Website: apple
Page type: cross-sells
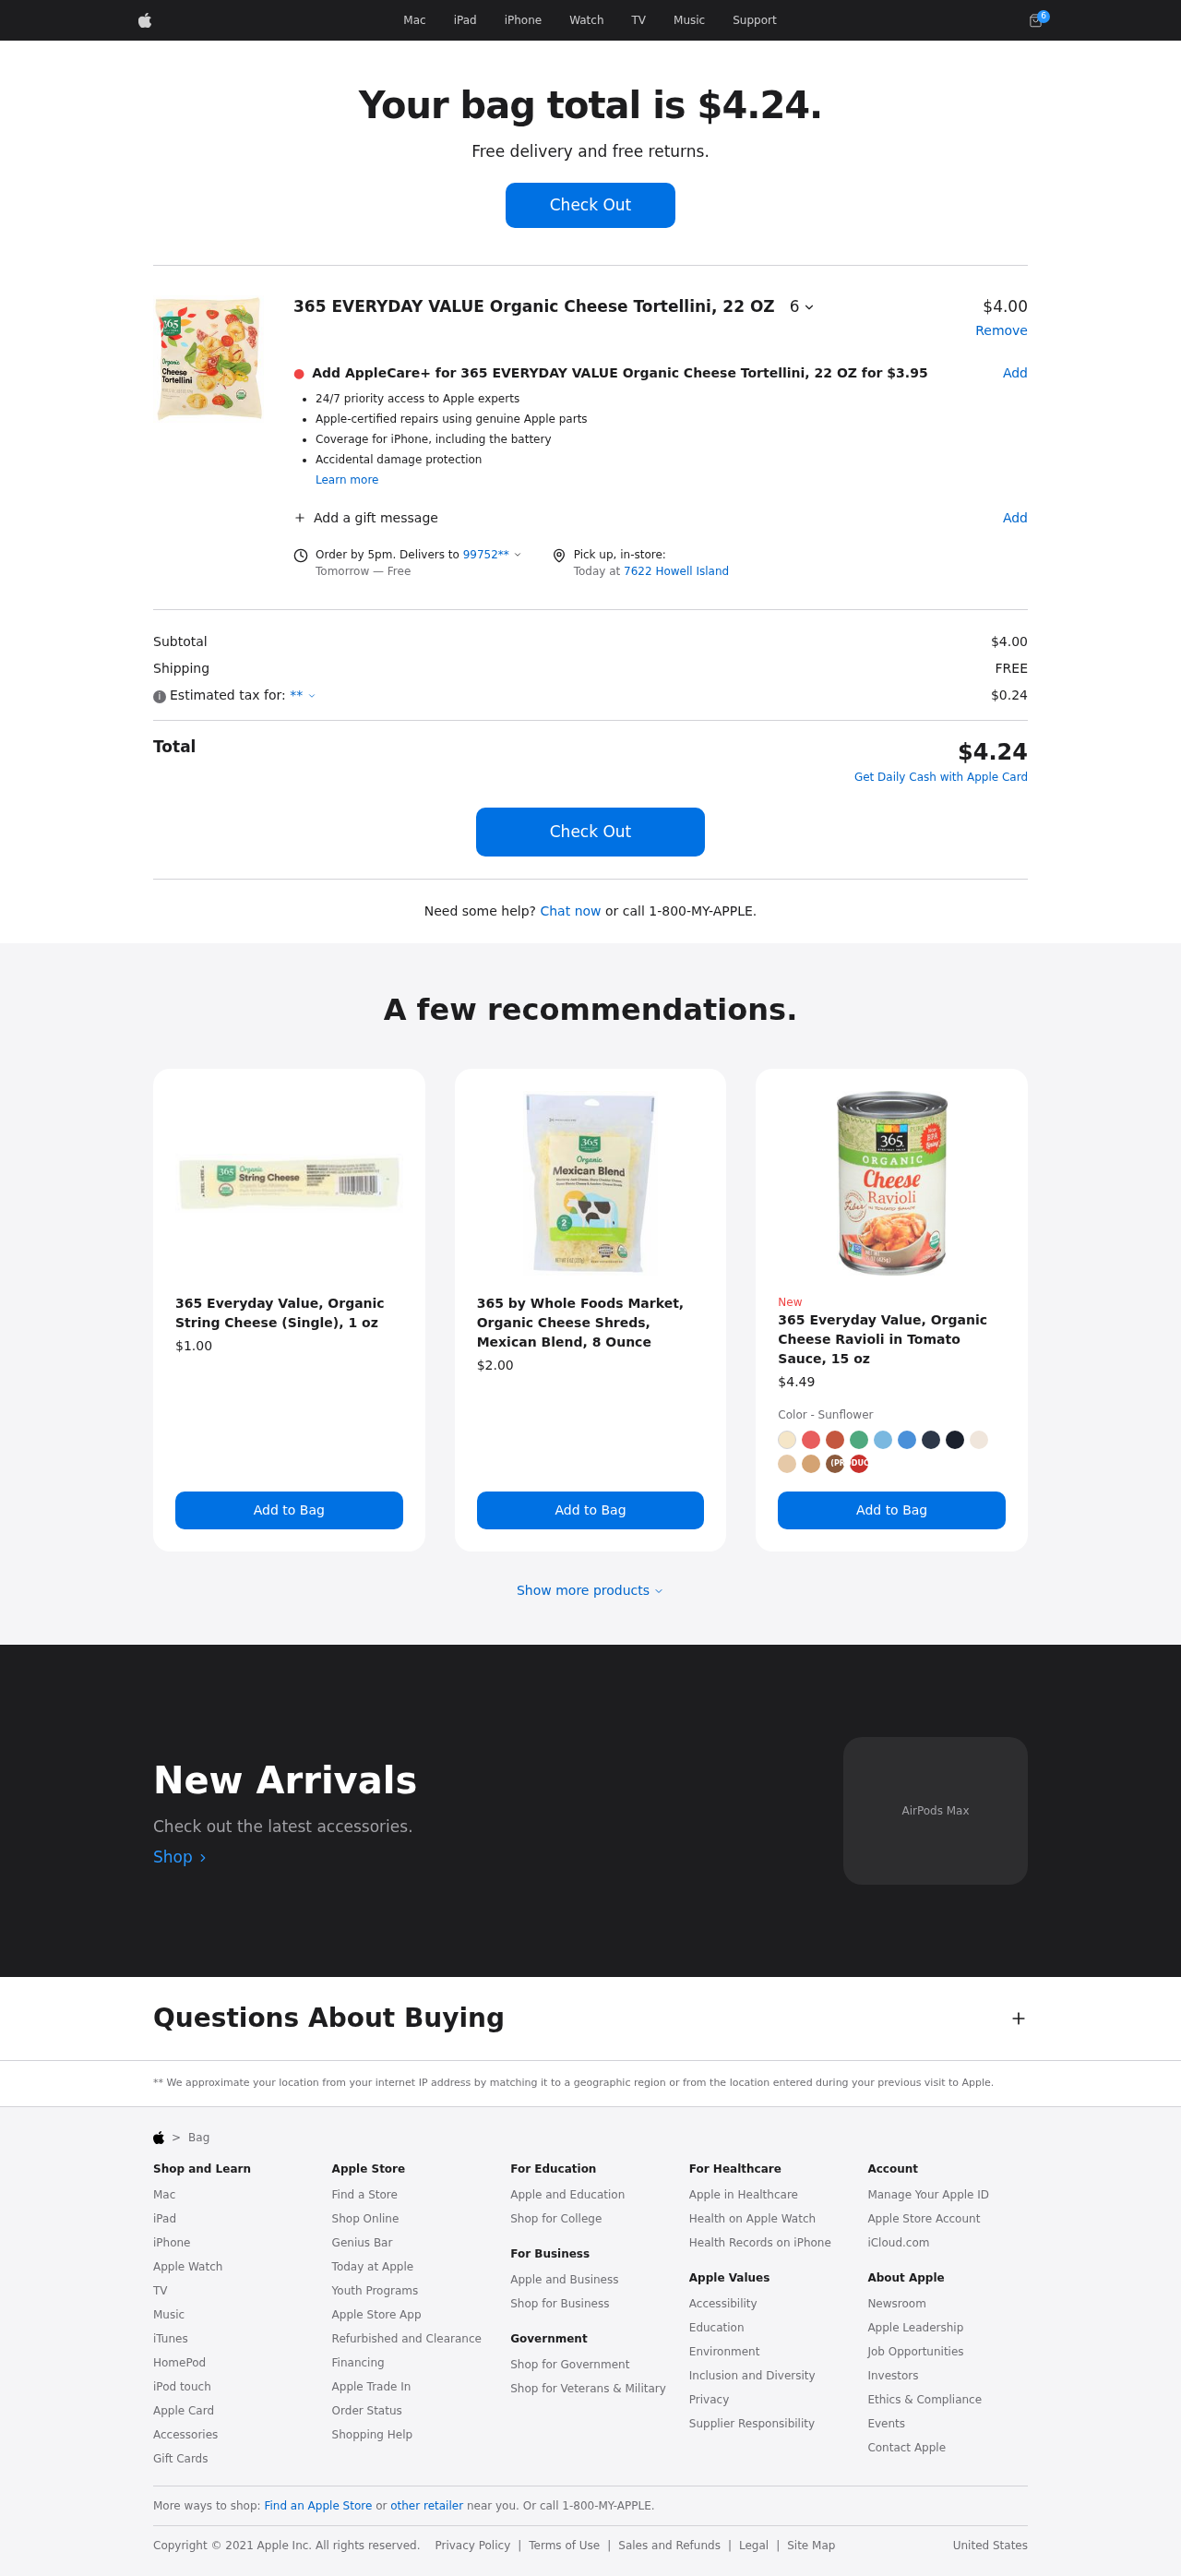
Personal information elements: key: PII_LOCATION1_STREET
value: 7622 Howell Island
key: PII_POSTCODE
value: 99752
Product elements: key: PRODUCT1_NAME
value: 365 EVERYDAY VALUE Organic Cheese Tortellini, 22 OZ
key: PRODUCT1_PRICE
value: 4
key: PRODUCT1_QUANTITY
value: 6
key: PRODUCT2_NAME
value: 365 Everyday Value, Organic String Cheese (Single), 1 oz
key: PRODUCT2_PRICE
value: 1
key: PRODUCT3_NAME
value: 365 by Whole Foods Market, Organic Cheese Shreds, Mexican Blend, 8 Ounce
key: PRODUCT3_PRICE
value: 2
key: PRODUCT4_NAME
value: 365 Everyday Value, Organic Cheese Ravioli in Tomato Sauce, 15 oz
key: PRODUCT4_PRICE
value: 4.49
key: PRODUCT5_PRICE
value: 3.95
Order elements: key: ORDER_NUM_ITEMS
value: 6
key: ORDER_TOTAL
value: $4.24
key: ORDER_TOTAL
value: Your bag total is $4.24.
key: ORDER_DELIVERY_DATE
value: Tomorrow — Free
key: ORDER_SUBTOTAL
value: $4.00
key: ORDER_SHIPPING_COST
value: FREE
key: ORDER_TAX
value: $0.24